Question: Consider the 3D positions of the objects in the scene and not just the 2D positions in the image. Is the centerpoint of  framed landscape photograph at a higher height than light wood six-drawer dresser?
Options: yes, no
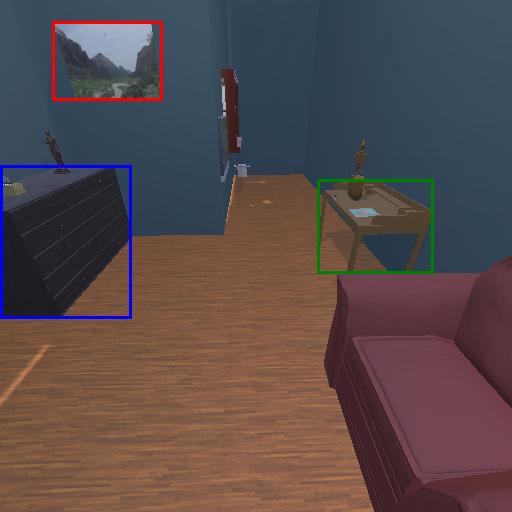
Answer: yes